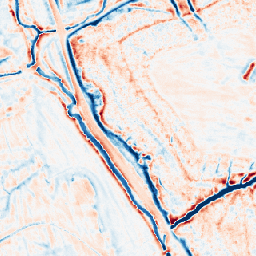
Category: edge_preserving
Decomposition family: bilateral
Decomposition parameters: d: 15
sigma_color: 50
sigma_space: 75
Upsampling method: nearest
Upsampling parameters: scale: 8
Upsampling scale: 8